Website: apple
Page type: customer-info-address
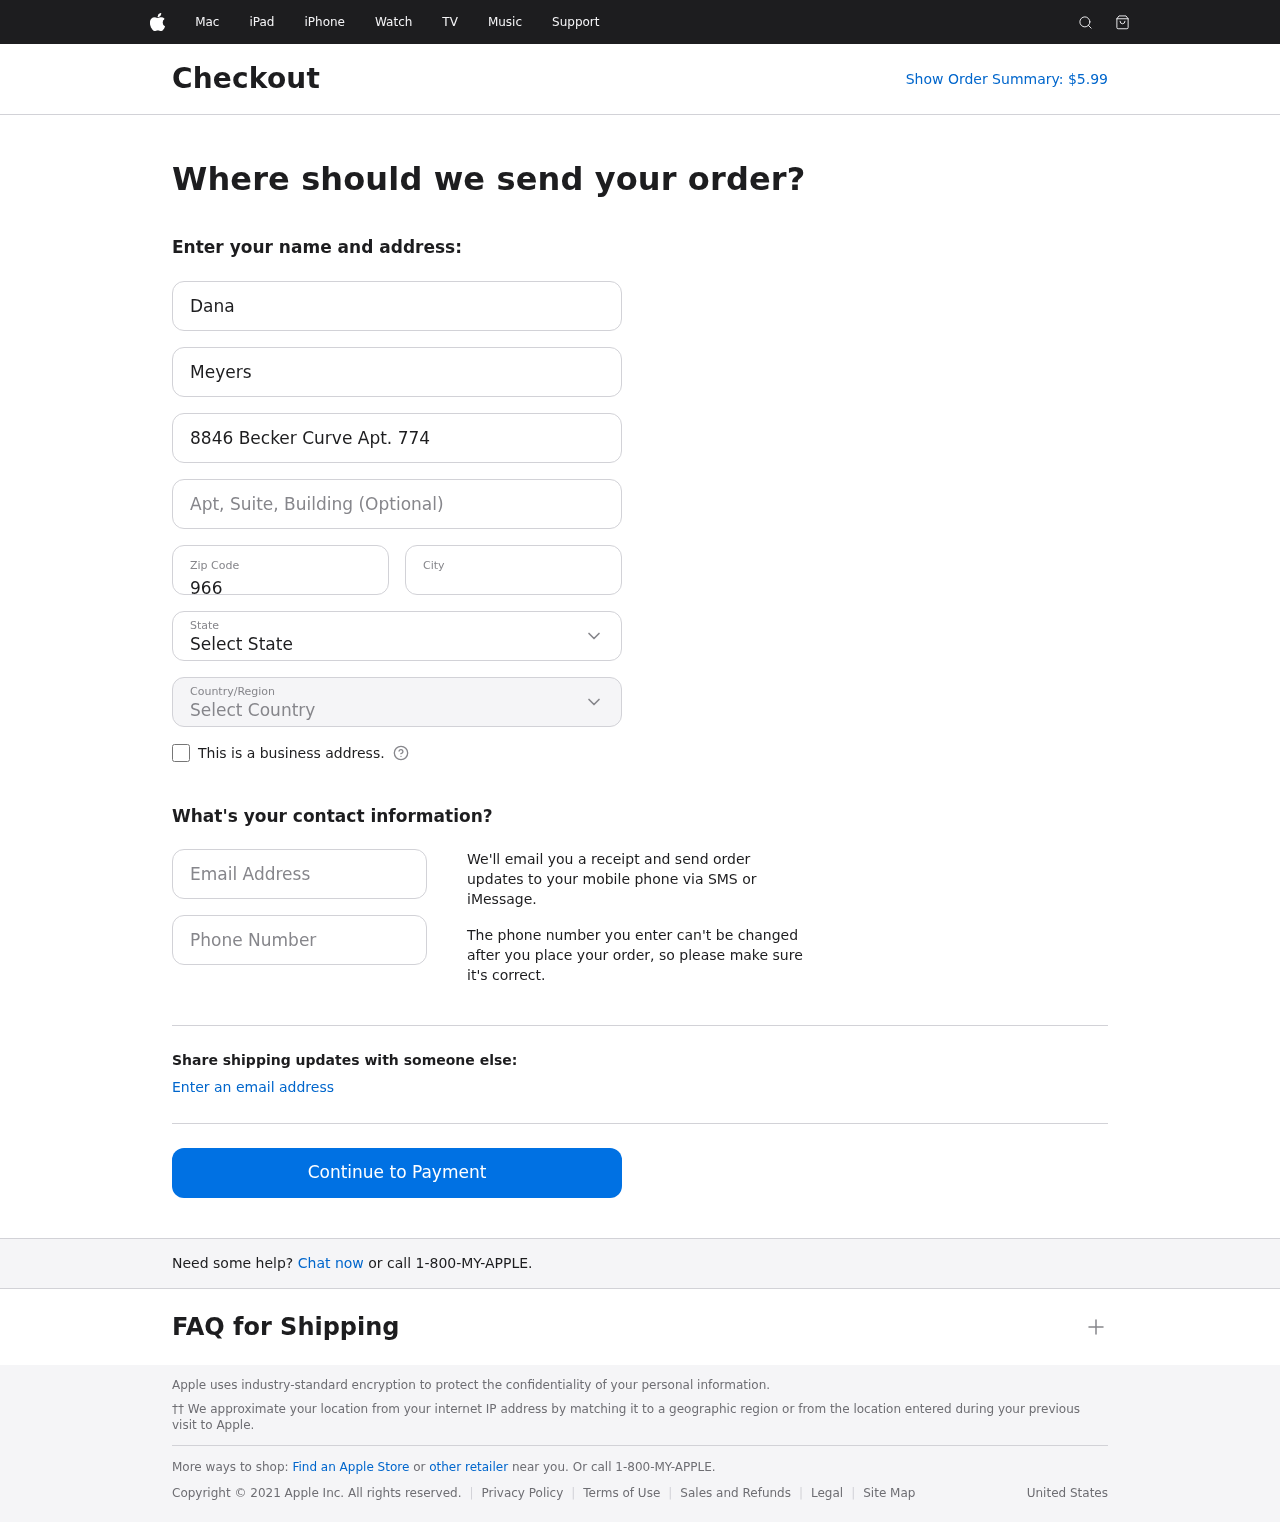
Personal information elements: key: PII_CITY
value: Williamfort
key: PII_COUNTRY
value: United States
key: PII_EMAIL
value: dana.meyers@yahoo.com
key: PII_FIRSTNAME
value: Dana
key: PII_LASTNAME
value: Meyers
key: PII_PHONE
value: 4977227420
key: PII_POSTCODE
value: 96629
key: PII_STATE
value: Florida
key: PII_STREET
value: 8846 Becker Curve Apt. 774
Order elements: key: ORDER_TOTAL
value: Show Order Summary: $5.99